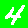
Digit: 4